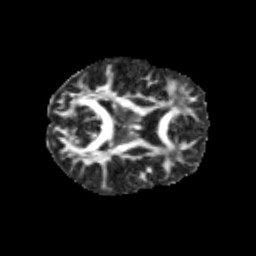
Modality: FA
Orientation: axial
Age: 12
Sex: female
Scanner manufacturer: siemens
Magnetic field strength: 3 T
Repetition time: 3.8 s
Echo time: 0.07 s